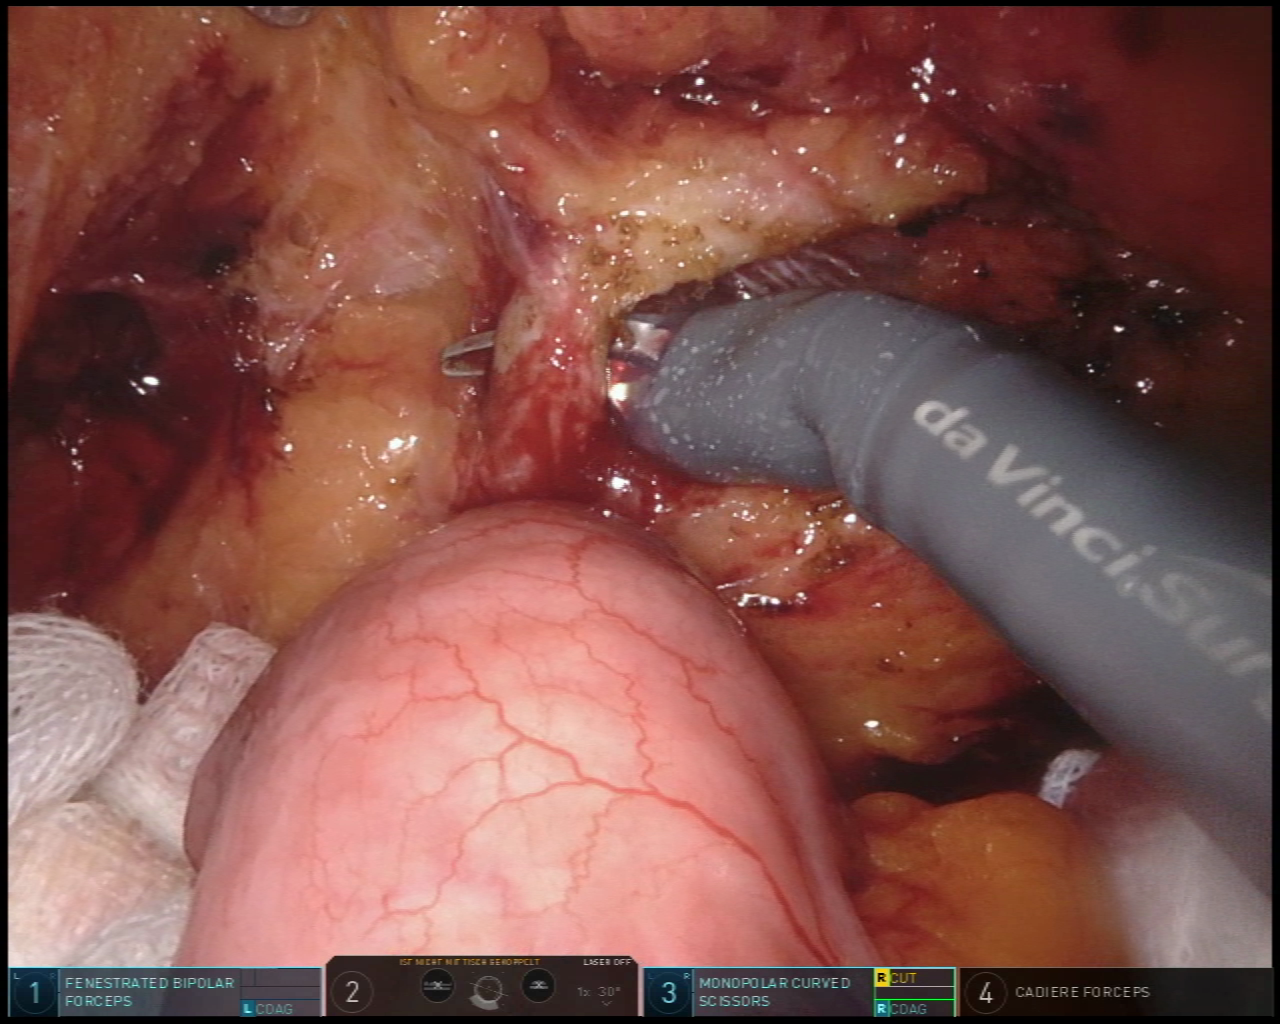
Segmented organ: inferior_mesenteric_artery
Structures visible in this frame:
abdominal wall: no
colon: no
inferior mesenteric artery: yes
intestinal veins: no
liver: no
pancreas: no
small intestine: yes
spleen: no
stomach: no
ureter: no
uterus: no
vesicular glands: no